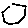
Label: hexagon